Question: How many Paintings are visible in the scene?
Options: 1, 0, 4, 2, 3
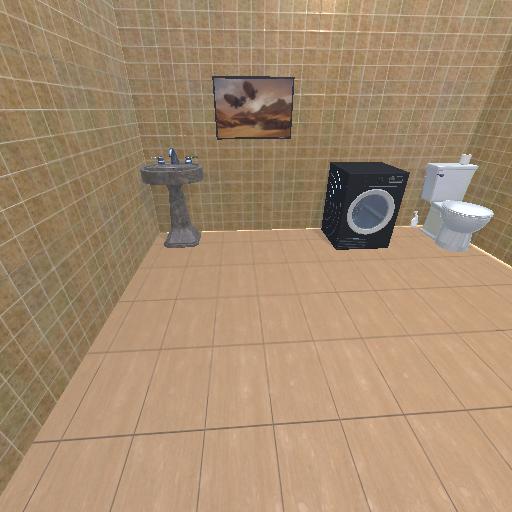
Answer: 1